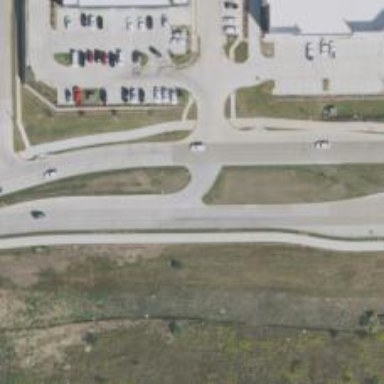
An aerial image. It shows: Secondary link road.